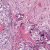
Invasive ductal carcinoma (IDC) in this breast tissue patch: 1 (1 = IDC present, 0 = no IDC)